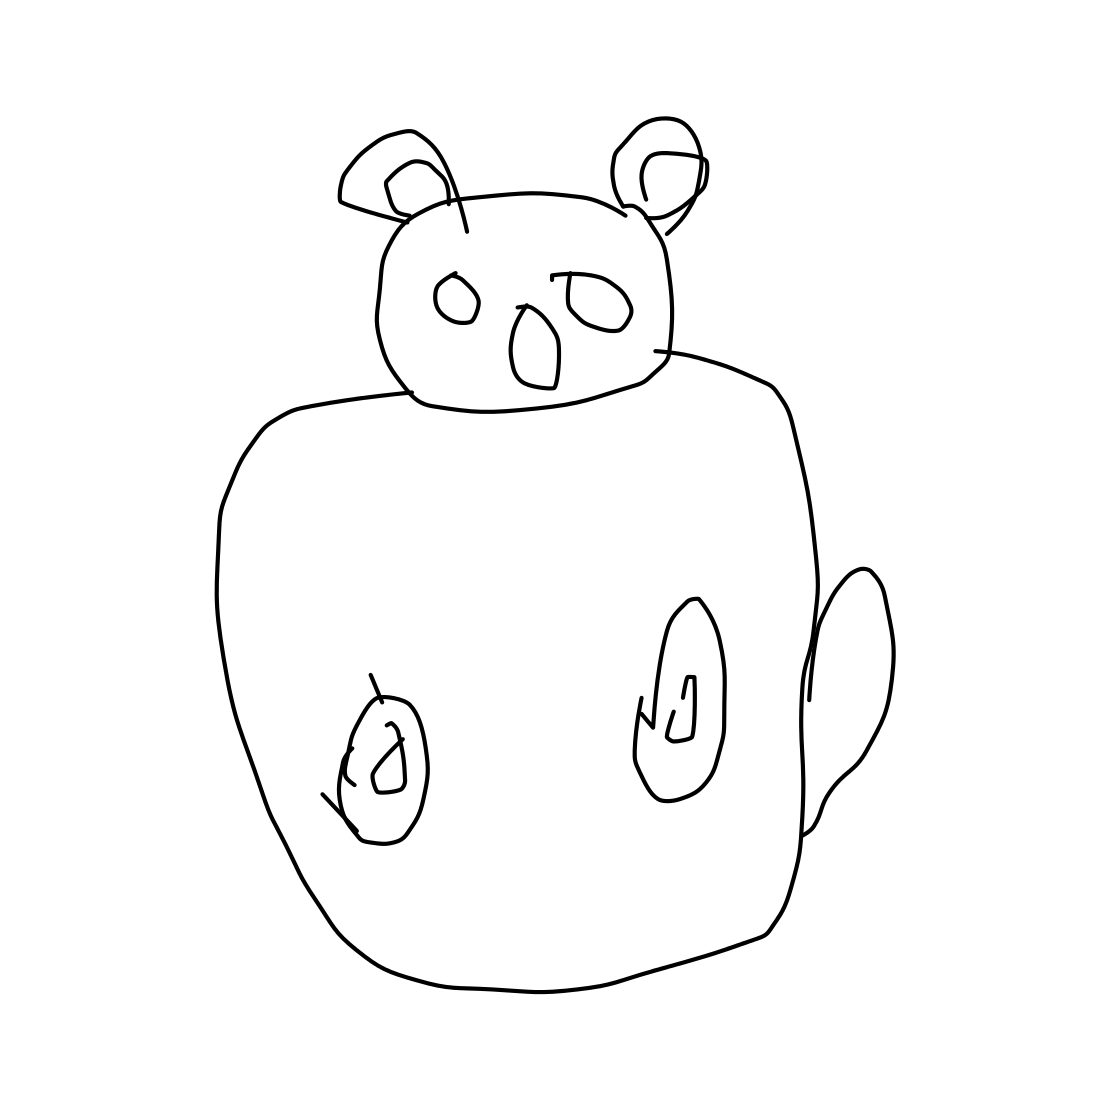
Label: bear (animal)